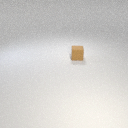
small brown rubber cube